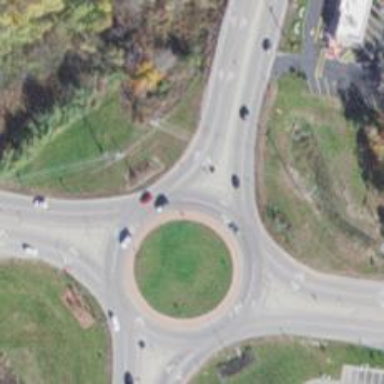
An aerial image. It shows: Roundabout on trunk road with asphalt surface.